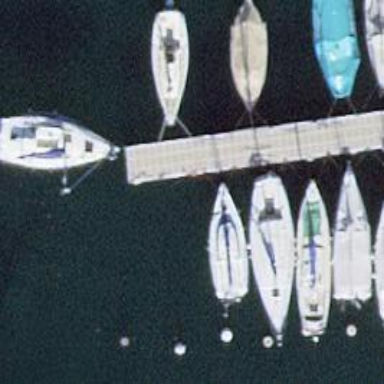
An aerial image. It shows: Man-made pier.